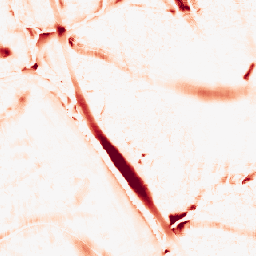
Category: morphological
Decomposition family: morphological_ellipse
Decomposition parameters: operation: opening
width: 30
height: 30
Upsampling method: nearest
Upsampling parameters: scale: 4
Upsampling scale: 4